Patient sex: M
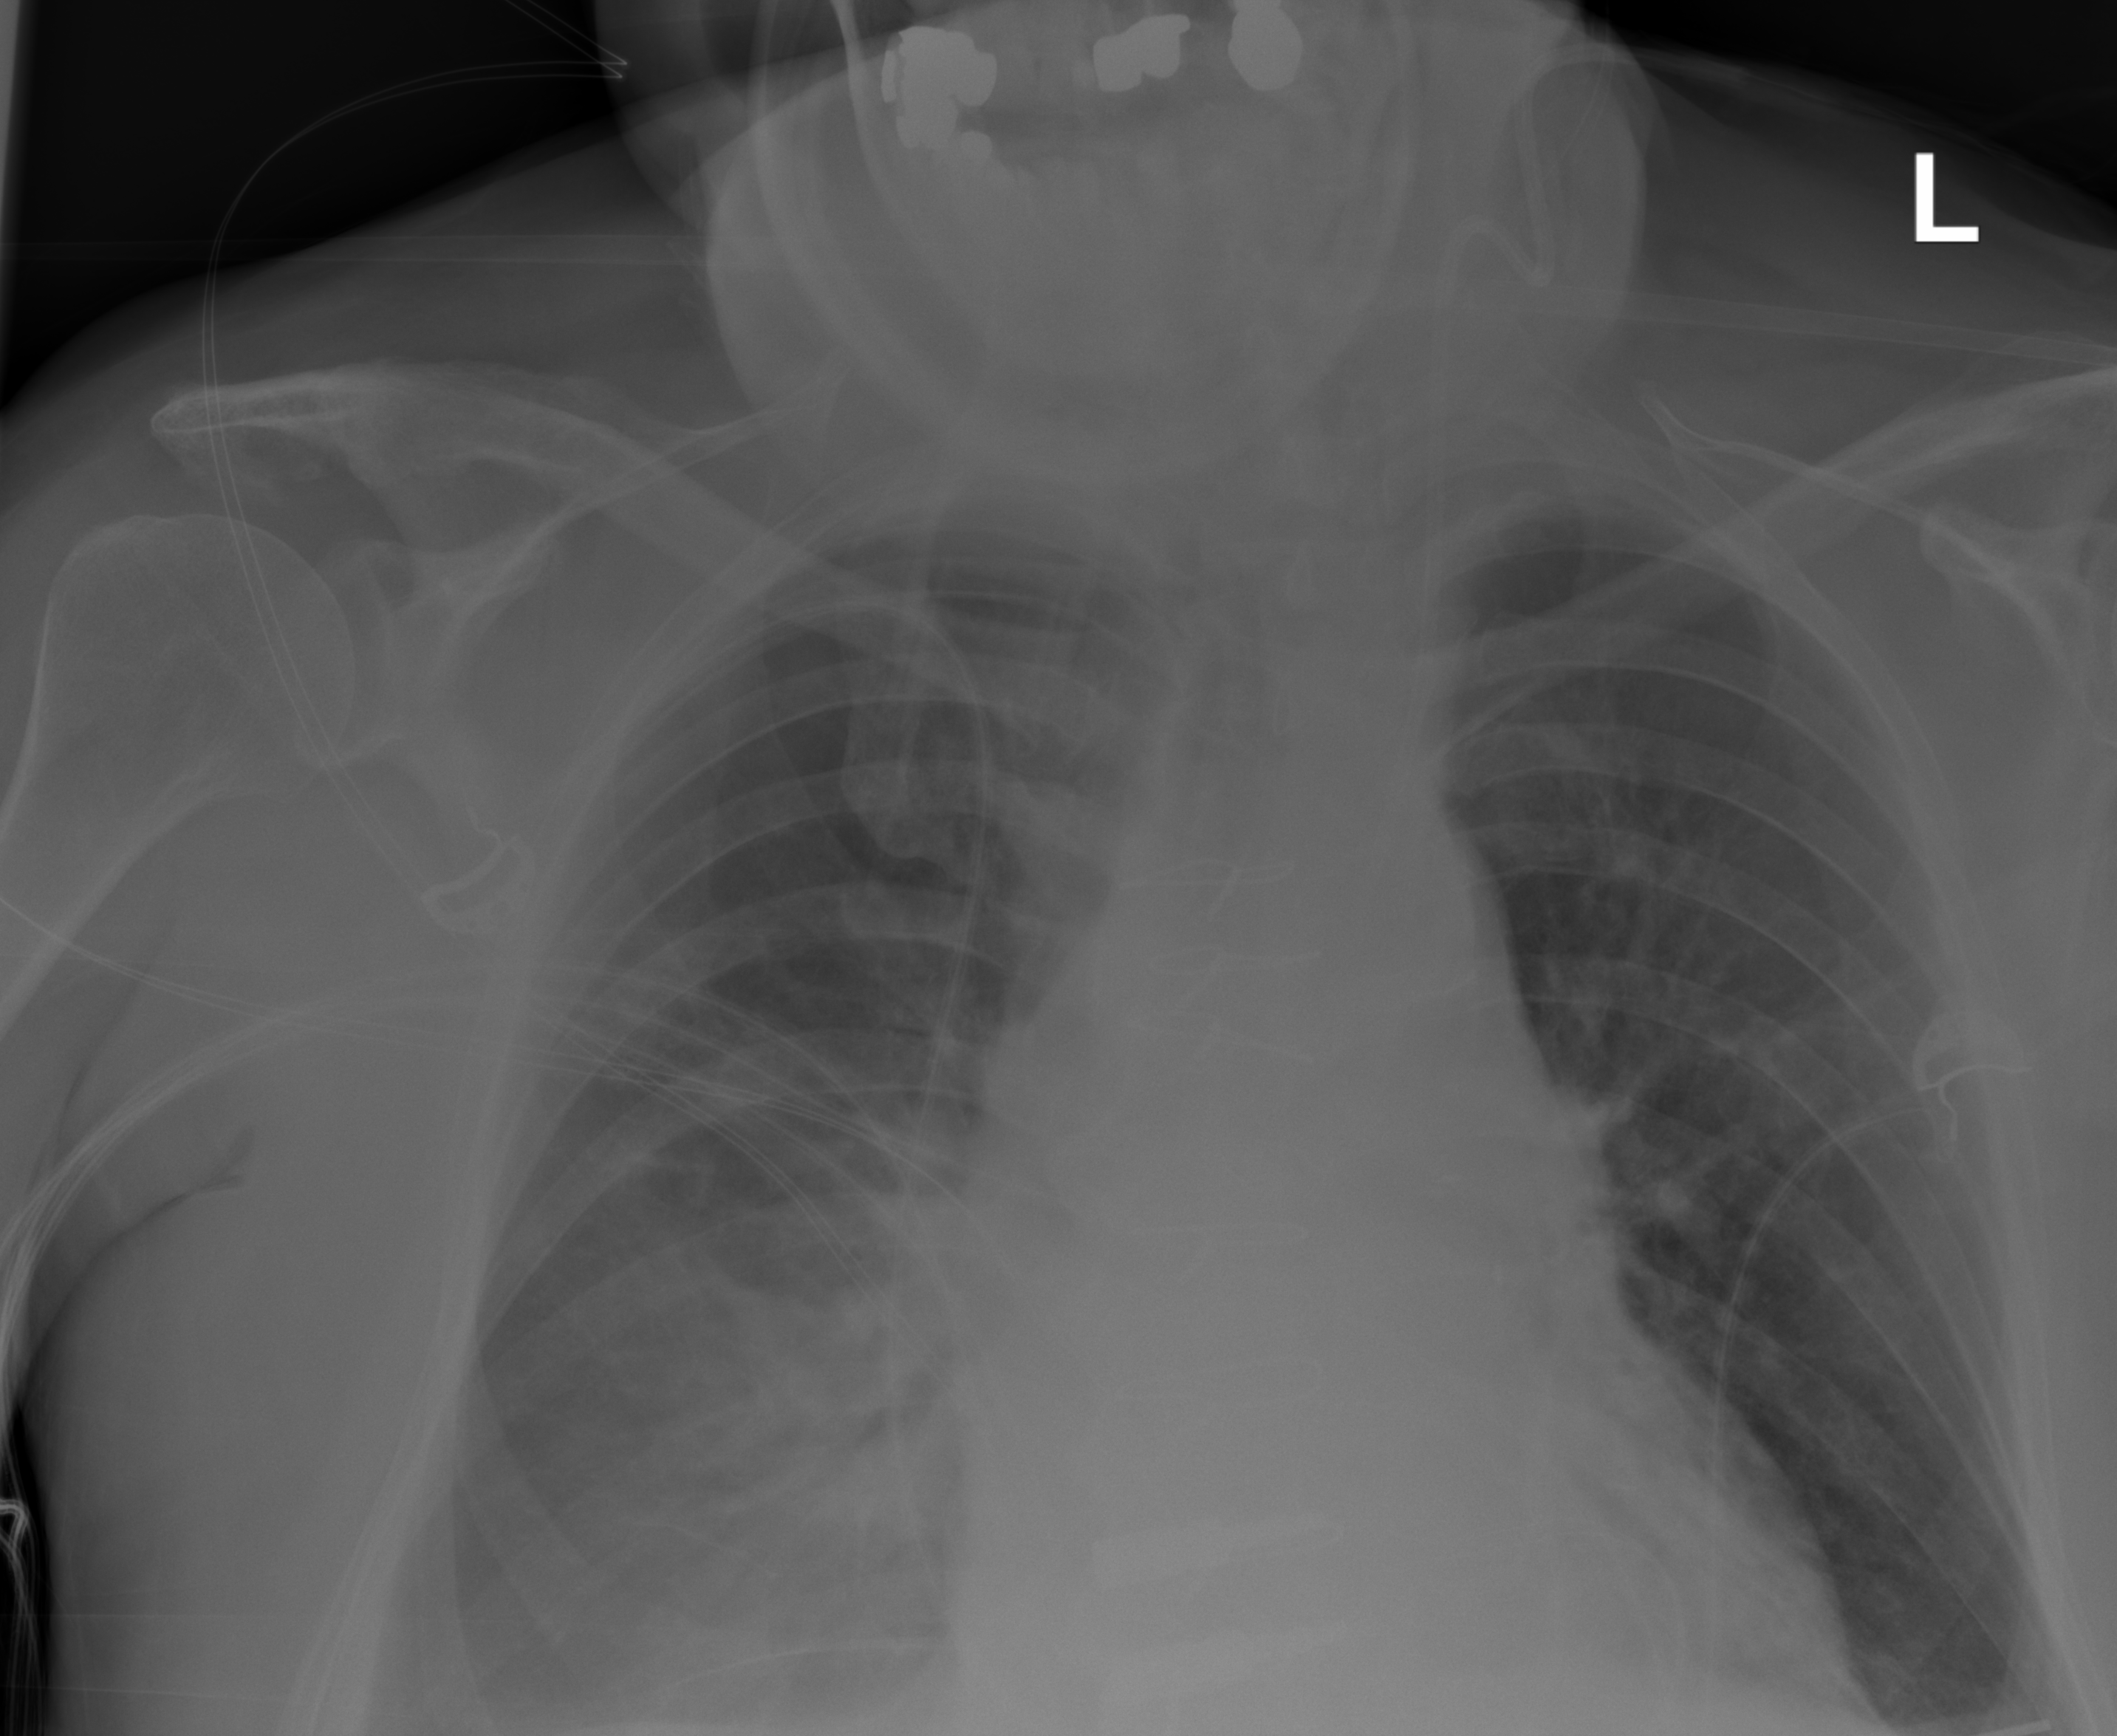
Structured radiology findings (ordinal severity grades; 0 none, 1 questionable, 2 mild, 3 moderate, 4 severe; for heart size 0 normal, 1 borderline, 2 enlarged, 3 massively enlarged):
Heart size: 1
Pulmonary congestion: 0
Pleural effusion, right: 2
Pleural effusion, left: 0
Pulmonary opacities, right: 0
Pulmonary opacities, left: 0
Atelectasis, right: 2
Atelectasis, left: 0